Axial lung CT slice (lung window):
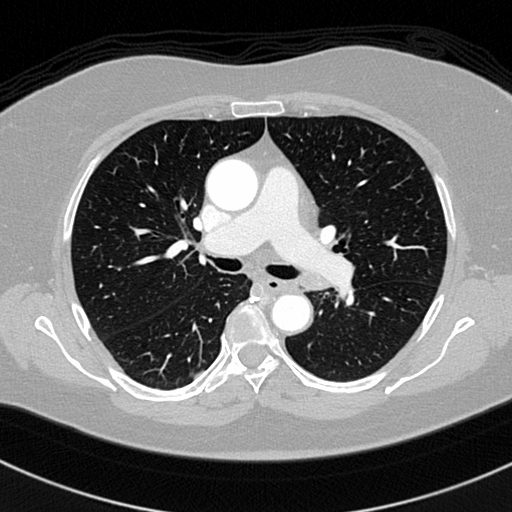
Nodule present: no